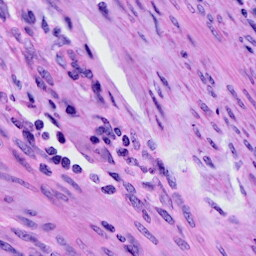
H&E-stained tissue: Cervix